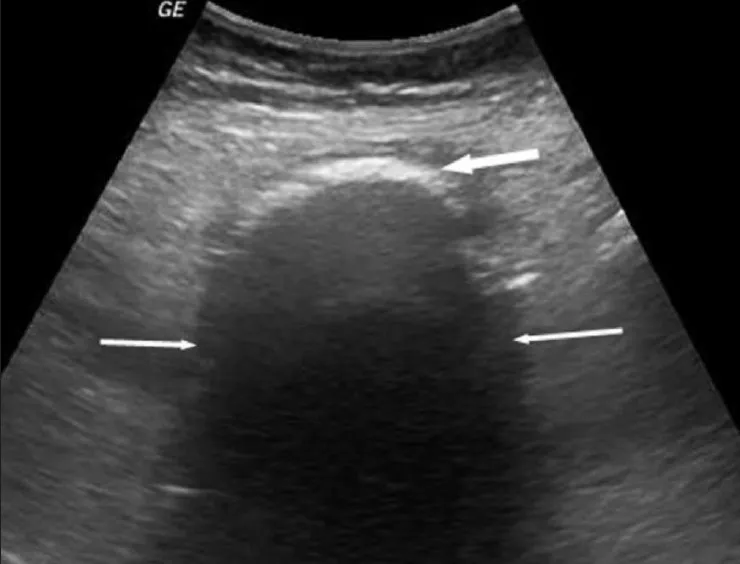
USG of the left lower abdomen showing a hyperechoic arc (thick arrow) with a dense posterior acoustic shadow (thin arrows) in the location of the sigmoid colon.
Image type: radiology (ultrasound)